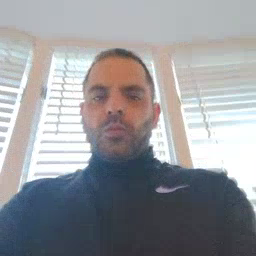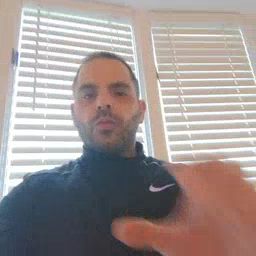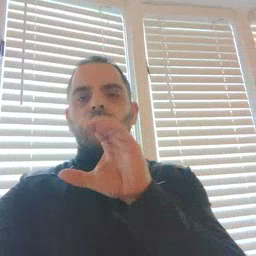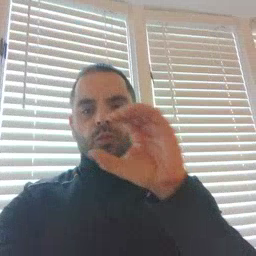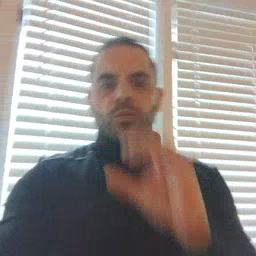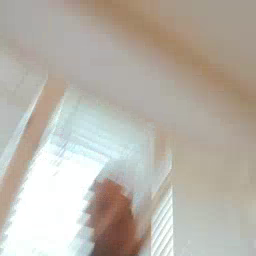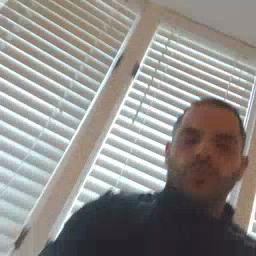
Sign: chocolate